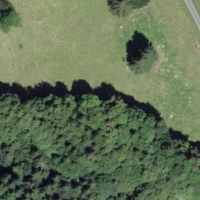
EUNIS habitat code: 23
Species observed at this site:
Pimpinella major